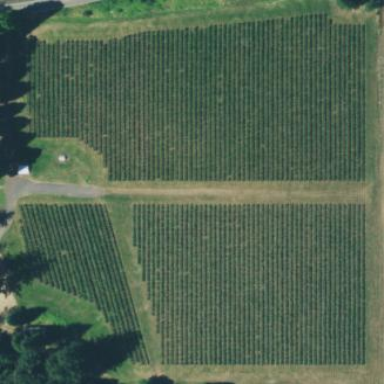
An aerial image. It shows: Beautiful vineyard in the countryside.